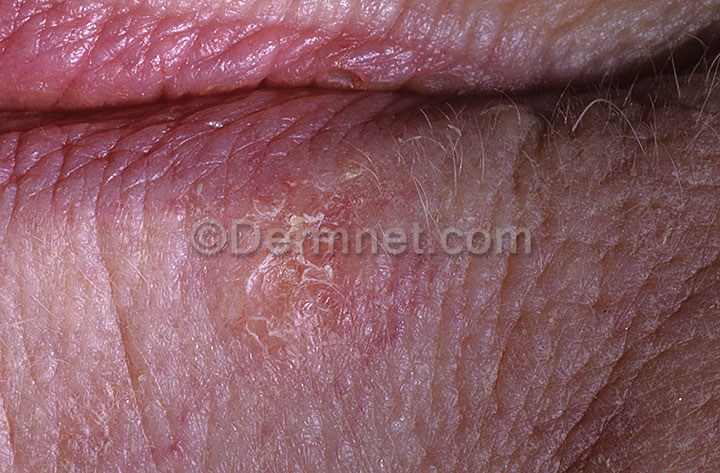
Disease: Actinic Keratosis Basal Cell Carcinoma and other Malignant Lesions